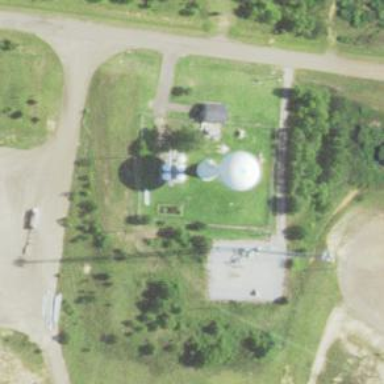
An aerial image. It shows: Water tower that is man-made.